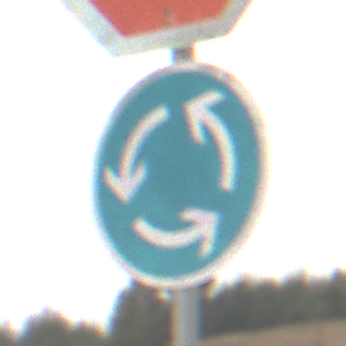
Verkehrszeichen: Kreisverkehr
Zusatzzeichen oben: Stop
Umgebung: Outdoor, Nature
Tageszeit: MorningAfternoon
Wetter: Overcast
Licht: Natural
Jahreszeit: NotSpecified
Kontrast: LowContrast